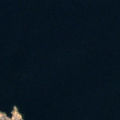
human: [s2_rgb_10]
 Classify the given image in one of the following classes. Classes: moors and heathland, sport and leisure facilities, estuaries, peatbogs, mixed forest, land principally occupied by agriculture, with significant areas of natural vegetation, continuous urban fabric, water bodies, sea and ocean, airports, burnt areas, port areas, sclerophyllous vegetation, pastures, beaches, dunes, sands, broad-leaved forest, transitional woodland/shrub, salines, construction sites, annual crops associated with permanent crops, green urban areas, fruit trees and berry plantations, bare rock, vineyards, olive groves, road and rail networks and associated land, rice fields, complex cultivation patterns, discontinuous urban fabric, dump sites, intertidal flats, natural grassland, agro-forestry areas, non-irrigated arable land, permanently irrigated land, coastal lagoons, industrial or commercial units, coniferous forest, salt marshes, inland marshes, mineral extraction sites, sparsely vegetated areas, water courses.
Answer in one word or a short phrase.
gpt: sea and ocean